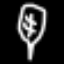
Label: leaf